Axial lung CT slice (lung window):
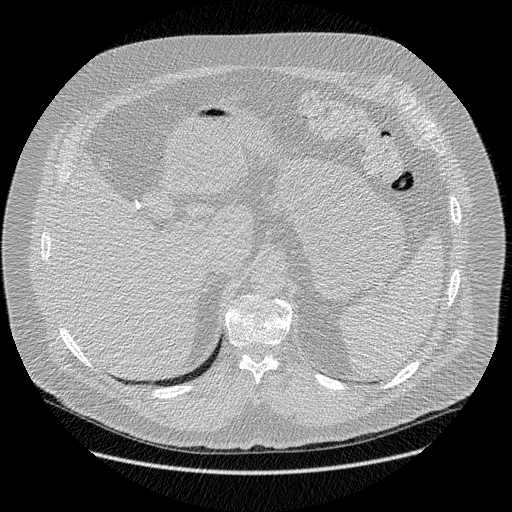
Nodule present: no